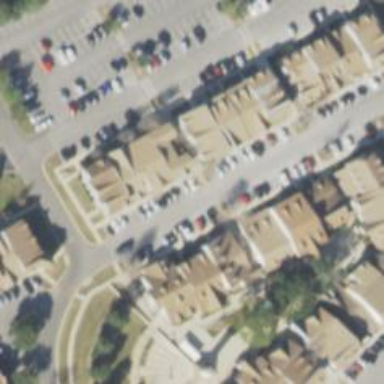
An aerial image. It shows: Parking space.